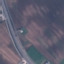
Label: Highway